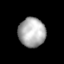
Tissue: lung
Cell type: Endothelial cells
Senescence score: 0.5709
Nuclear area (px): 769
Mean DAPI intensity: 173.711